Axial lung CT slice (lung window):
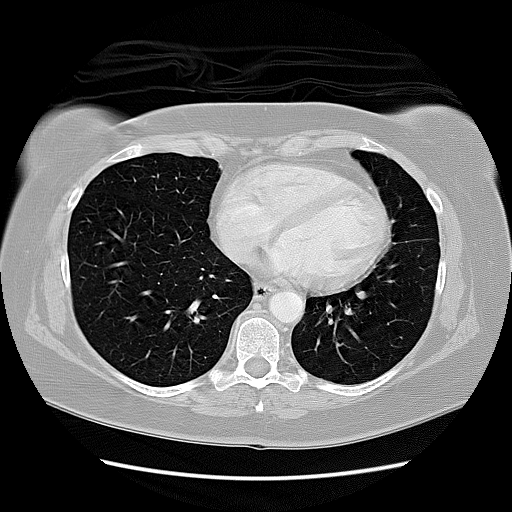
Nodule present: no